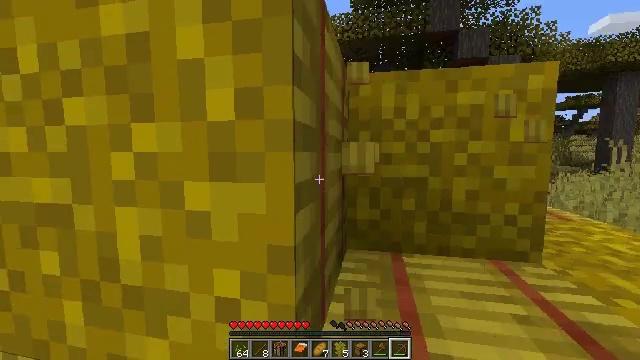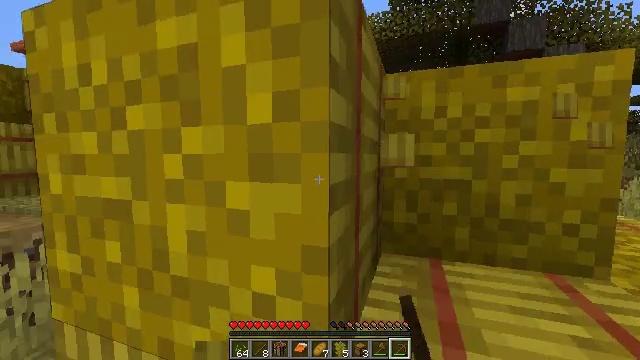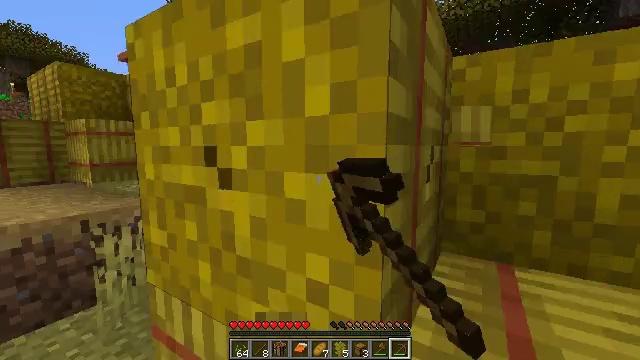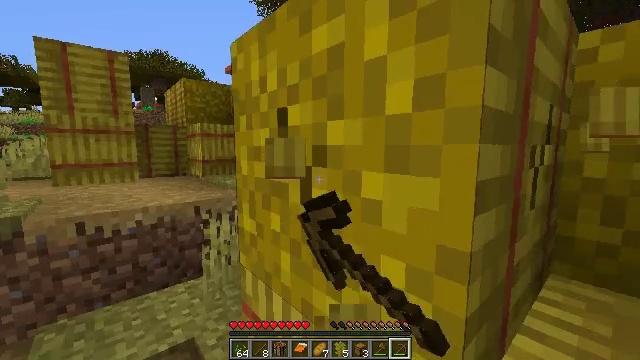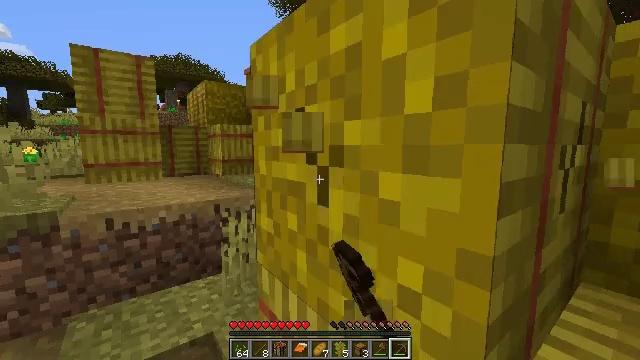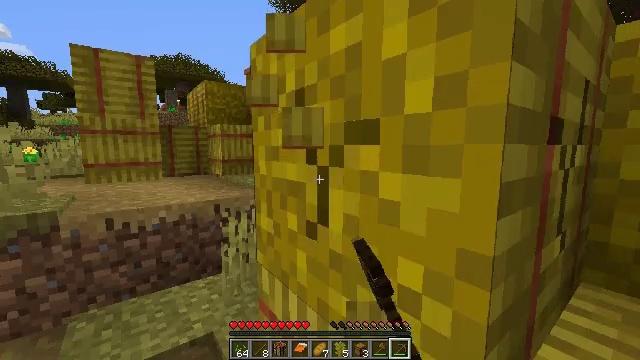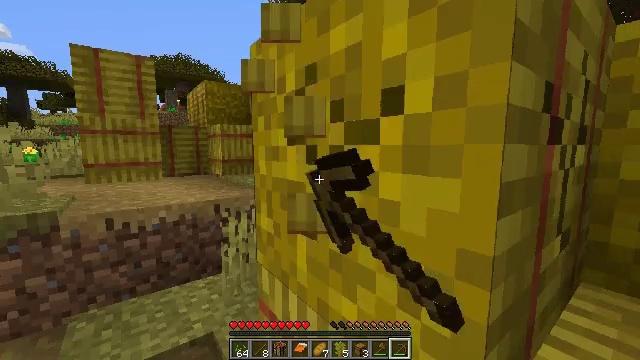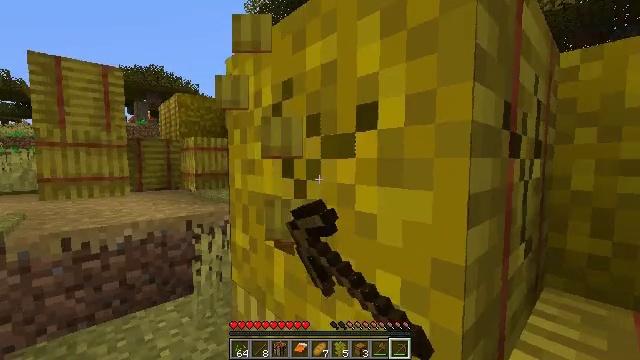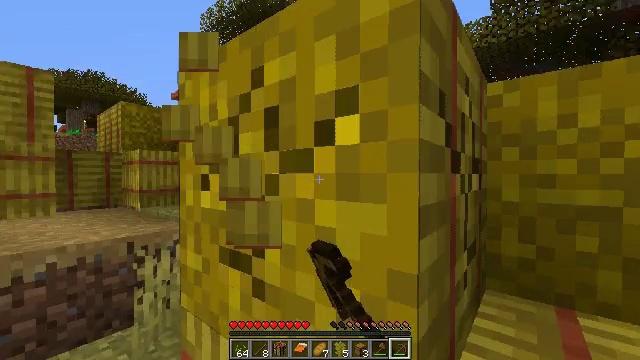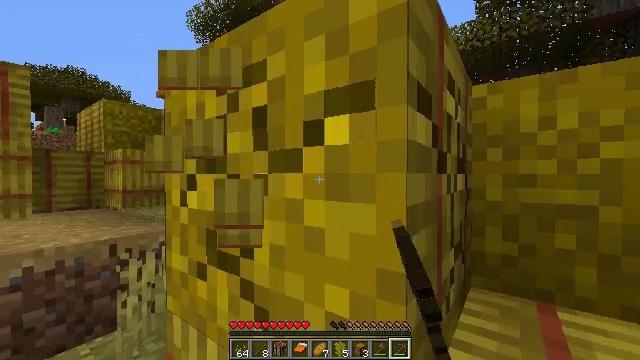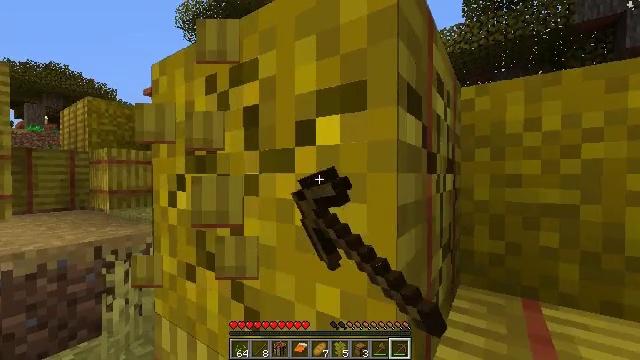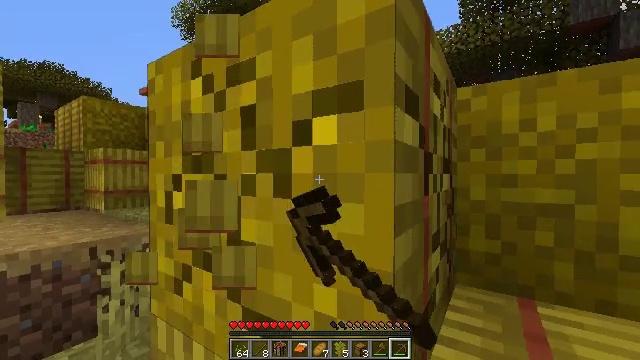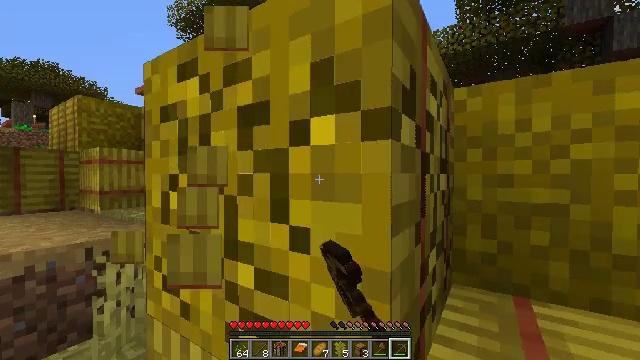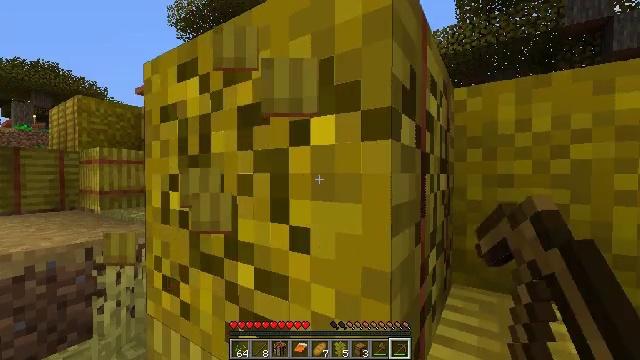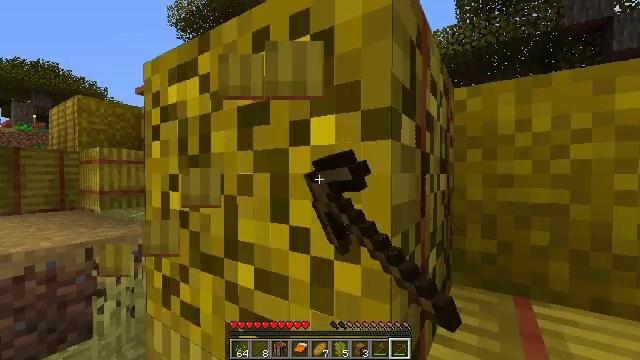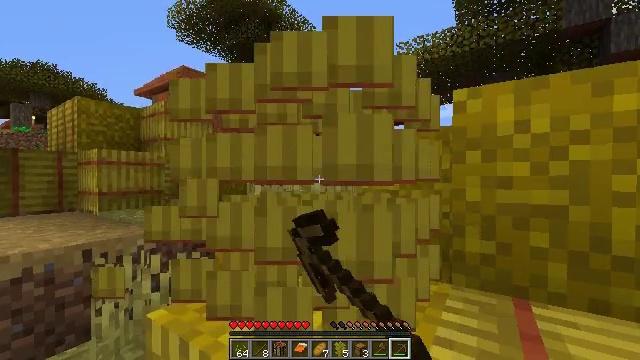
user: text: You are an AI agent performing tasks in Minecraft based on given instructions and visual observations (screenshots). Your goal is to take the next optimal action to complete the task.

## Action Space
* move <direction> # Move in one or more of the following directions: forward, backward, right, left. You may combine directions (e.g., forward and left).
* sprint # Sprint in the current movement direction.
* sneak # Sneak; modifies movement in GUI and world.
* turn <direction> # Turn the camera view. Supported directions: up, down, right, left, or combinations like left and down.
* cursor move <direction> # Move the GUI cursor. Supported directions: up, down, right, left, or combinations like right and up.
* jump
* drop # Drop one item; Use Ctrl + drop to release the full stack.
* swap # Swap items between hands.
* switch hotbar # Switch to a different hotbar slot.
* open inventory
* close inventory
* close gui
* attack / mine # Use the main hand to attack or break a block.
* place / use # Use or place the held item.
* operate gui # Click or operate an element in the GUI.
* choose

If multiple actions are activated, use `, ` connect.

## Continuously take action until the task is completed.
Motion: motion action
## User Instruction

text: Collect a hay block for crafting.
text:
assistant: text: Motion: turn left, attack / mine
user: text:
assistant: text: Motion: turn left and down, attack / mine
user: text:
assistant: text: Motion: turn left, attack / mine
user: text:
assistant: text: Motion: turn left, attack / mine
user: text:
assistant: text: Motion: attack / mine
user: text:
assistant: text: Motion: attack / mine
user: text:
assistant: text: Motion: turn right and up, attack / mine
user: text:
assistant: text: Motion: turn right and up, attack / mine
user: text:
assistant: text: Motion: turn right, attack / mine
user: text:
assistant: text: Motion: turn right, attack / mine
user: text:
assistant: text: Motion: attack / mine
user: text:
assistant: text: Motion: attack / mine
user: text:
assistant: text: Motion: attack / mine
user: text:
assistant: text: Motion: attack / mine
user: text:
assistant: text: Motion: attack / mine
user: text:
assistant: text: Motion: attack / mine
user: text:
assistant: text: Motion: attack / mine
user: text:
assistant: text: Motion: attack / mine
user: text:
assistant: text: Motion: attack / mine
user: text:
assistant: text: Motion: turn left and down, attack / mine
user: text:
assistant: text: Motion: attack / mine
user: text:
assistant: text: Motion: attack / mine
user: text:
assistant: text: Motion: attack / mine
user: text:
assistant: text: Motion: attack / mine
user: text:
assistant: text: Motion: turn right, attack / mine
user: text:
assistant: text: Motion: turn right, attack / mine
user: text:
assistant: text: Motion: attack / mine
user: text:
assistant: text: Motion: attack / mine
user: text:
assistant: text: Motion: attack / mine
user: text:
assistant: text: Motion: move forward, turn right and down, attack / mine